Question: Trying to show the preview of images on select option.Below code is working fine in Firefox but not in Internet Explorer.
i have tried to put an alert to display the scr of image , it shows correct path in Firefox but in IE it shows garbeg value like instead of 1.jpg it shows %01.jpg
Any idea how to make it run on IE ?
newAray contain the image name like 1.jpg ,2.jpg ....

This is the code :
'''
<form id = " delete_image" action="DeleteImages.jsp" method="post" >
<select id = "image_id_delete" name= "image_id_delete" onchange="CngColor(this);" style="color:#4B616A; background-color:#eaeced; border:1px solid #939fa4; height:26px; width:120px; padding-bottom: 4px; text-align:center;">
<option value=""><---Select---></option>
<%
for(int i=0;i<newAray.size();i++)
{ %>
<option > <%= newAray.get(i) %></option>
<%
}
%>
</select>
&nbsp; &nbsp; &nbsp;
<img id="Img1" src="images/1.jpg" width=100 height=100 >
<input type="submit" value= "Delete" style="color:#ffffff; background-color:#939fa4; border:1px solid #4b616a; font-weight: bold; height: 27px; padding-bottom: 3px; cursor: pointer;" >
</form>
'''
Javascript :
'''
function CngColor(obj){
index=obj.selectedIndex;
alert("" + document.getElementById('Img1').src);
document.getElementById('Img1').src= 'images/'+obj.options[index].value;
}
'''
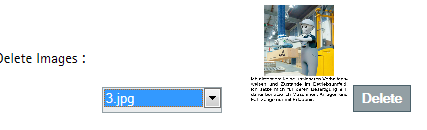
Answer: Thanks all for response.
Got the answer :
'''
function CngColor(obj){
index=obj.selectedIndex;
document.getElementById('Img1').src= 'images/'+obj.options[index].text;
//cahnged value to text
}
'''
Attribute '"value"' doesnt work in some version of Internet Explorer so read the value from the '"text"' field of the Option object.